Question: I have two objects in a game, which for this purpose can be considered points on a 2d plane, but I use Vector3s because the game itself is 3d.
I have a game camera which I want to align perpendicularly (also on the plane) to the two objects, so that they are both in view of the camera. Due to the nature of the game, the objects could be in any imaginable configuration of positions, so the directional vector between them could have any direction.
Part1: How do I get the perpendicular angle from the two positional vectors?
I have:
'''
Vector3 object1Position; // x and z are relevant
Vector3 object2Position;
'''
I need:
'''
float cameraEulerAngleY;
'''
Part2: Now, because of the way the game's assets are modelled, I want to only allow the camera to view within a 180 degree 'cone'. So if the camera passes a certain point, it should use the exact opposite position the above math might produce.
An image is attached of what I need, the circles are the objects, the box is the camera.

I hope this post is clear and you guys won't burn me alive for being total rubbish at vector math :P
greetings,
Draknir
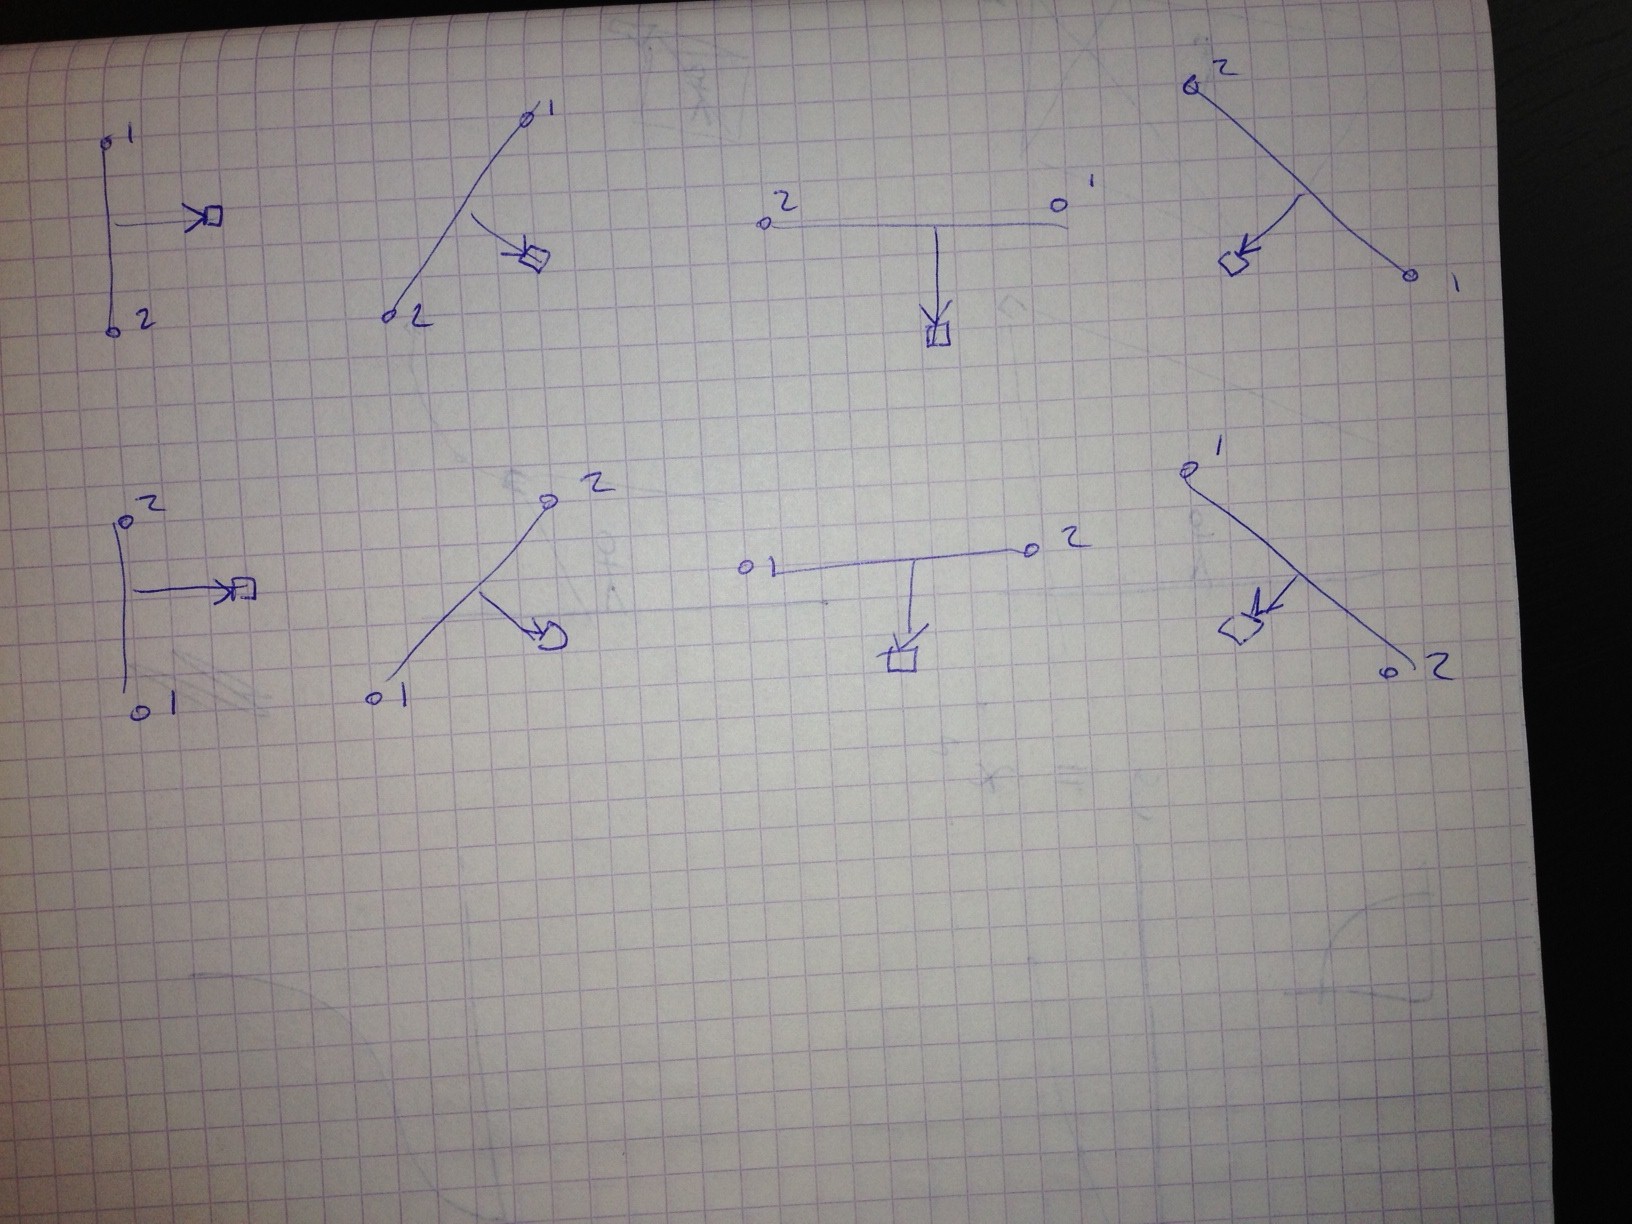
Answer: You'll need to specify a 'distance' from the object line, and an 'up' vector:
'''
Vector3 center = 0.5 * (object2position + object2position)
Vector3 vec12 = object2position - object1position
Vector3 normal = Cross(vec12, up)
normal.Normalize()
Vector3 offset = distance * normal
Vector3 cameraA = center + offset
Vector3 cameraB = center - offset
< choose which camera position you want >
'''
Instead of using Euler angles, you should probably use something like 'LookAt()' to orient your camera.